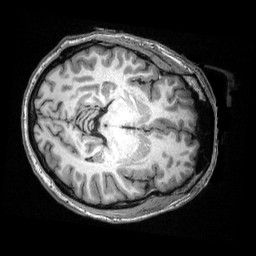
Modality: T1w
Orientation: axial
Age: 39
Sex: male
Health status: healthy
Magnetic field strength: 3 T
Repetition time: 2.53 s
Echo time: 0.00331 s